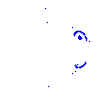
Particle: electron